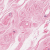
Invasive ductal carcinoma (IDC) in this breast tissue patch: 0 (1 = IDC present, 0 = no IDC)